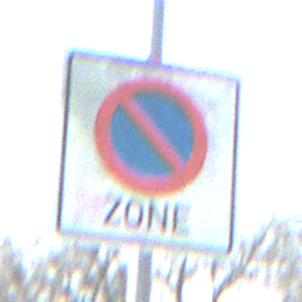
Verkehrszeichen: BeginnEingeschraenktesHalteverbotZone
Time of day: MorningAfternoon
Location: Outdoor (Suburban)
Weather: PartlyCloudy
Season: NotSpecified
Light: Natural